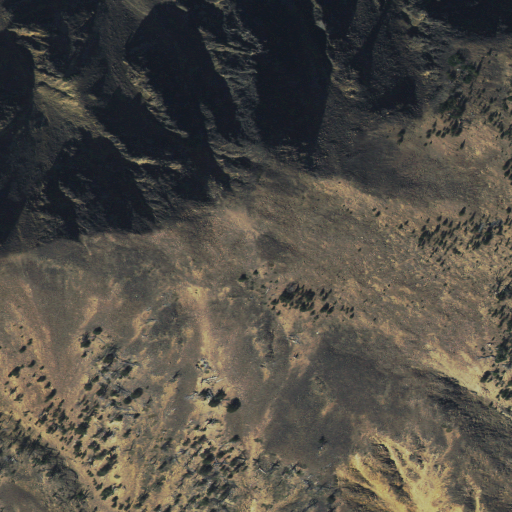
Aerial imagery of mountain in Idaho named White Mountain containing grassland, shrub, evergreen forest, and barren land